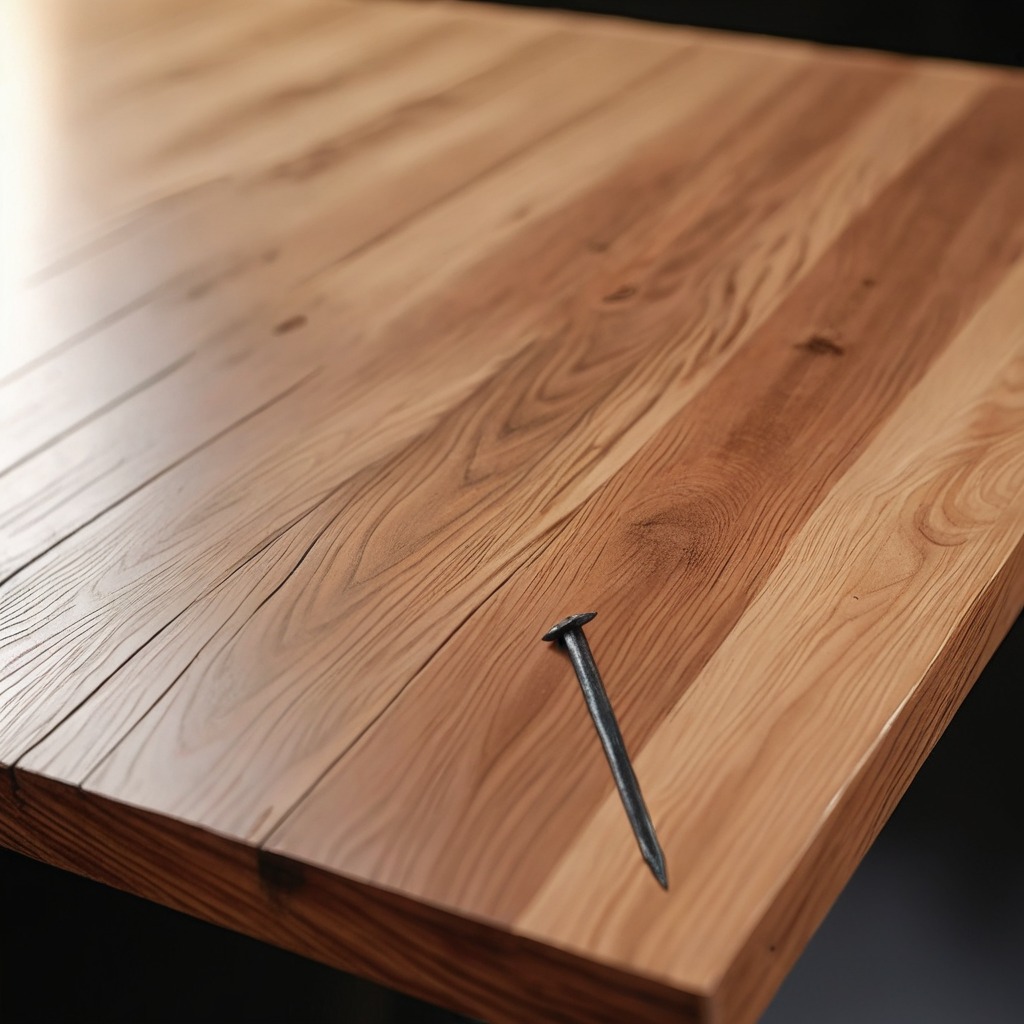
An iron nail is lying on a wooden table in a carpentry studio.